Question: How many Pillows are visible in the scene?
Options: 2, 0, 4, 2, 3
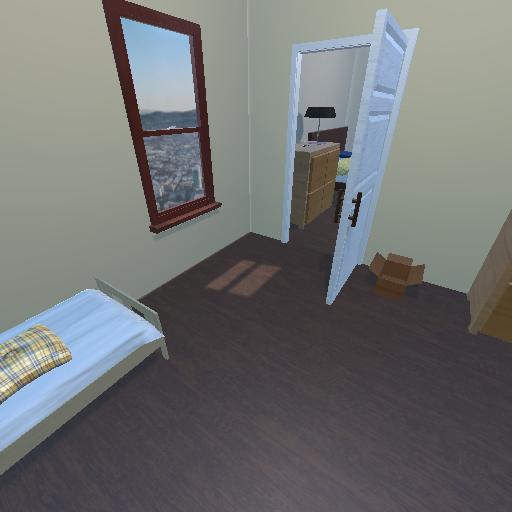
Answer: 2